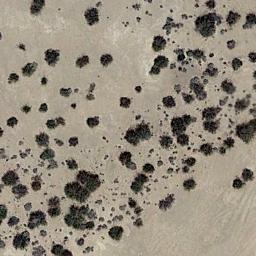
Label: chaparral